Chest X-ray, PA view. Patient: 14 years old, sex M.
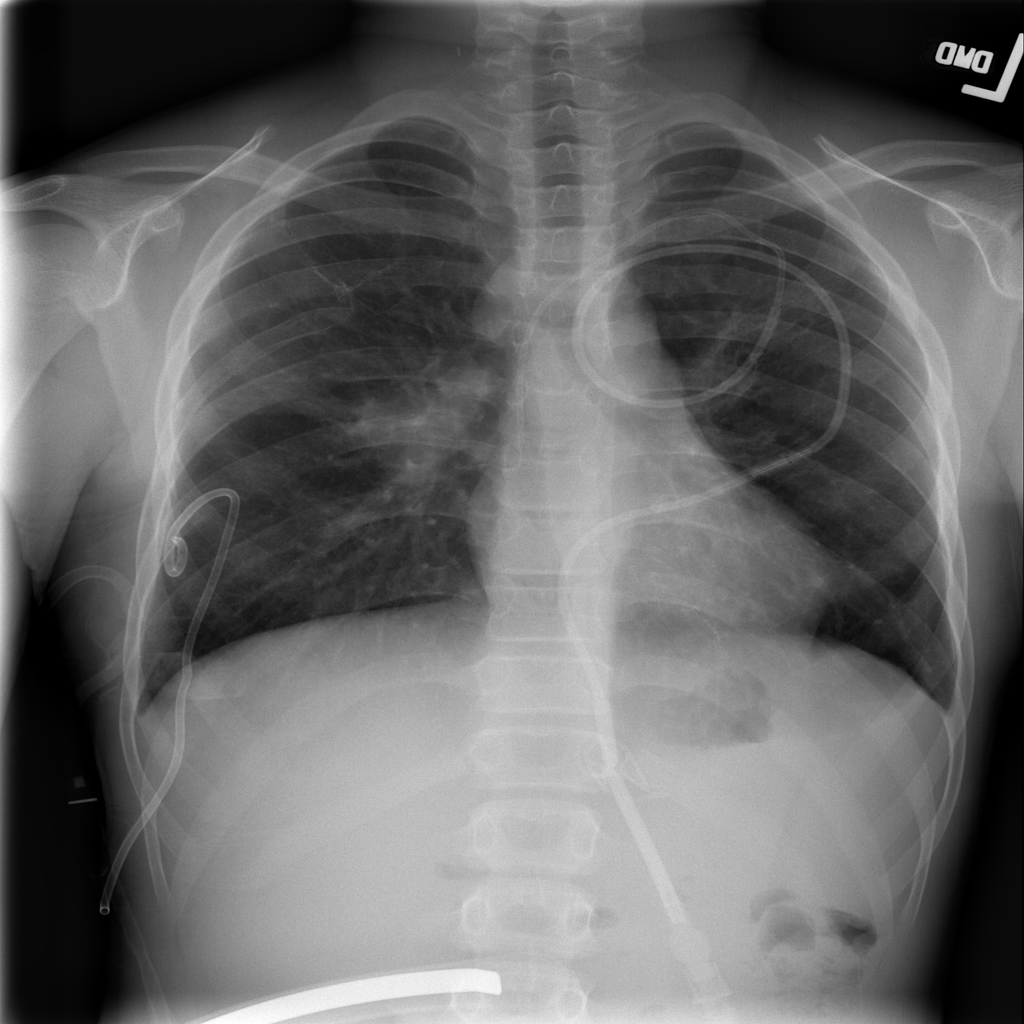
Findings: Mass